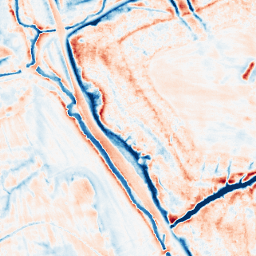
Category: edge_preserving
Decomposition family: anisotropic_diffusion
Decomposition parameters: iterations: 50
kappa: 50
gamma: 0.2
Upsampling method: sinc_blackman
Upsampling parameters: scale: 8
kernel_size: 16
Upsampling scale: 8